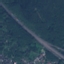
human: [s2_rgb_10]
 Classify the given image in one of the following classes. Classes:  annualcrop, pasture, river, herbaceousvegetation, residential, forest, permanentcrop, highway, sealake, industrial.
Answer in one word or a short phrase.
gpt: Highway